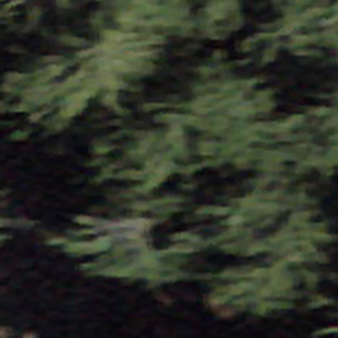
Label: other